Question: I want to know is there any way to view Rulers in Firefox, alike Chrome inspect element rulers.
Chrome shows your current width, ie. Width + padding = current width on Ruler hover.
see below Chrome screenshot for ref.

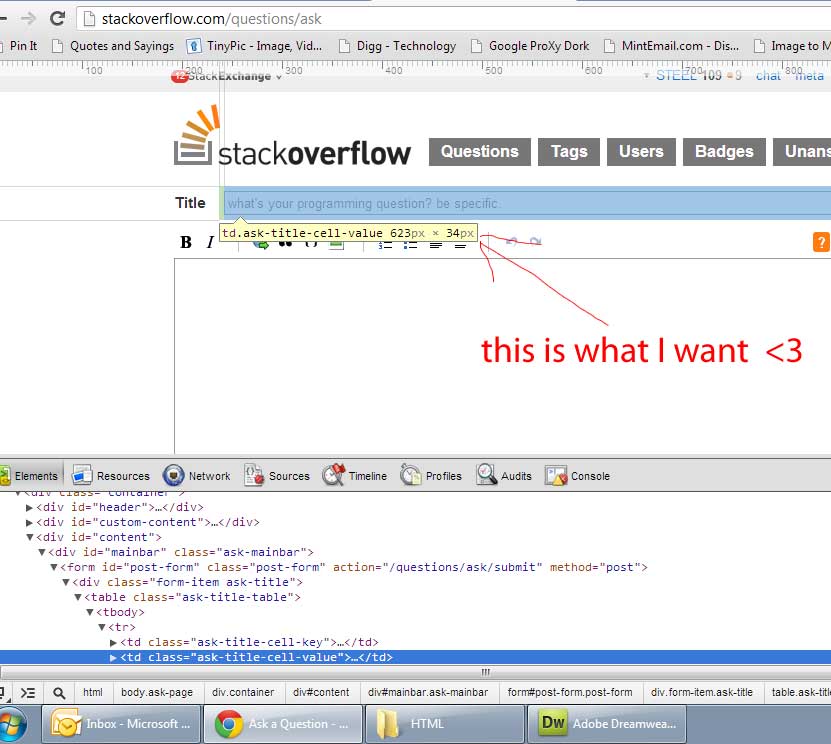
Answer: Its been implemented now in new Firefox. And Firefox version 32 and above developer tools are awesome :)